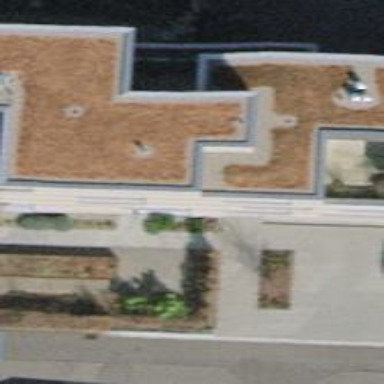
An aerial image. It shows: Building with pitched roof.